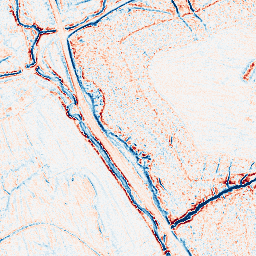
Category: edge_preserving
Decomposition family: anisotropic_diffusion
Decomposition parameters: iterations: 10
kappa: 30
gamma: 0.1
Upsampling method: bspline
Upsampling parameters: scale: 4
Upsampling scale: 4